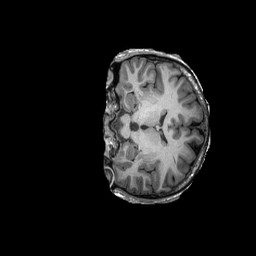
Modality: T1w
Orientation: coronal
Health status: ill
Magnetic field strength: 3 T